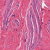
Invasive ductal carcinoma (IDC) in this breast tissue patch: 0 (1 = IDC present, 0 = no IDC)